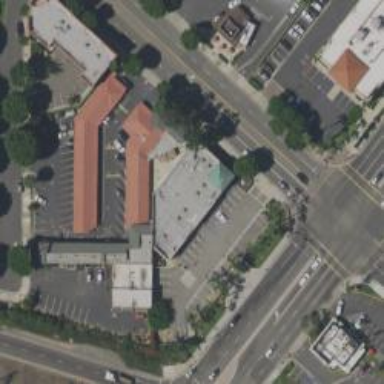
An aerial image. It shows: Motel building.